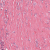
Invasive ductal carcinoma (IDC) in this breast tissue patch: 0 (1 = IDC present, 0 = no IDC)